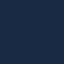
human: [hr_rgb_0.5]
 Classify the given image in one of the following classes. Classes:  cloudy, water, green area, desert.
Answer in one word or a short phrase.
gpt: water